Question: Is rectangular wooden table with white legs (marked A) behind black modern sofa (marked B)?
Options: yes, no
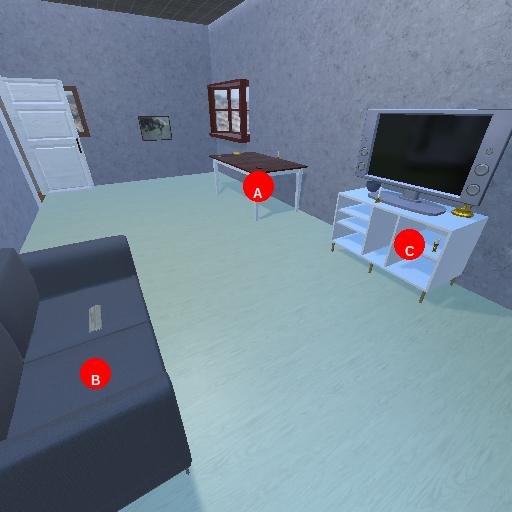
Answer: yes